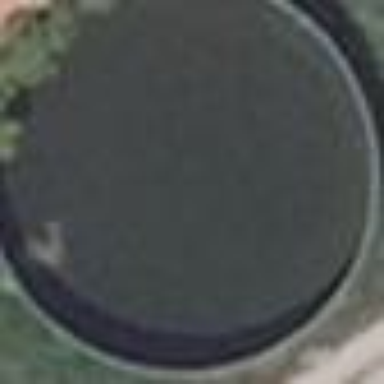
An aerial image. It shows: Storage tank with man-made structure.